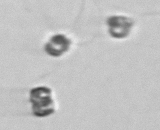
Label: Thalassiosira_sp_aff_mala